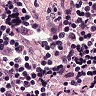
Metastatic tissue present: no